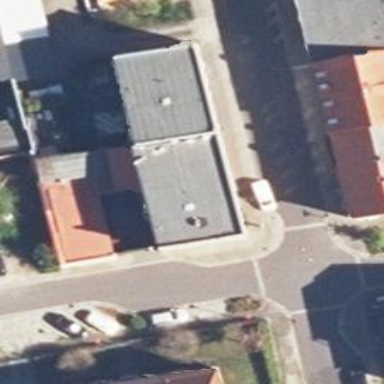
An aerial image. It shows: Restaurant.